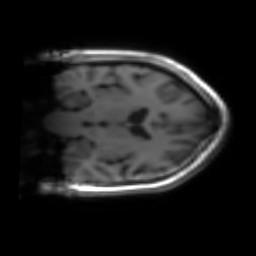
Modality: inplaneT1
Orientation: coronal
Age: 21
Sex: female
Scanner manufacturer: siemens
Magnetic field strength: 3 T
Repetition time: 1.2 s
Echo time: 0.00251 s